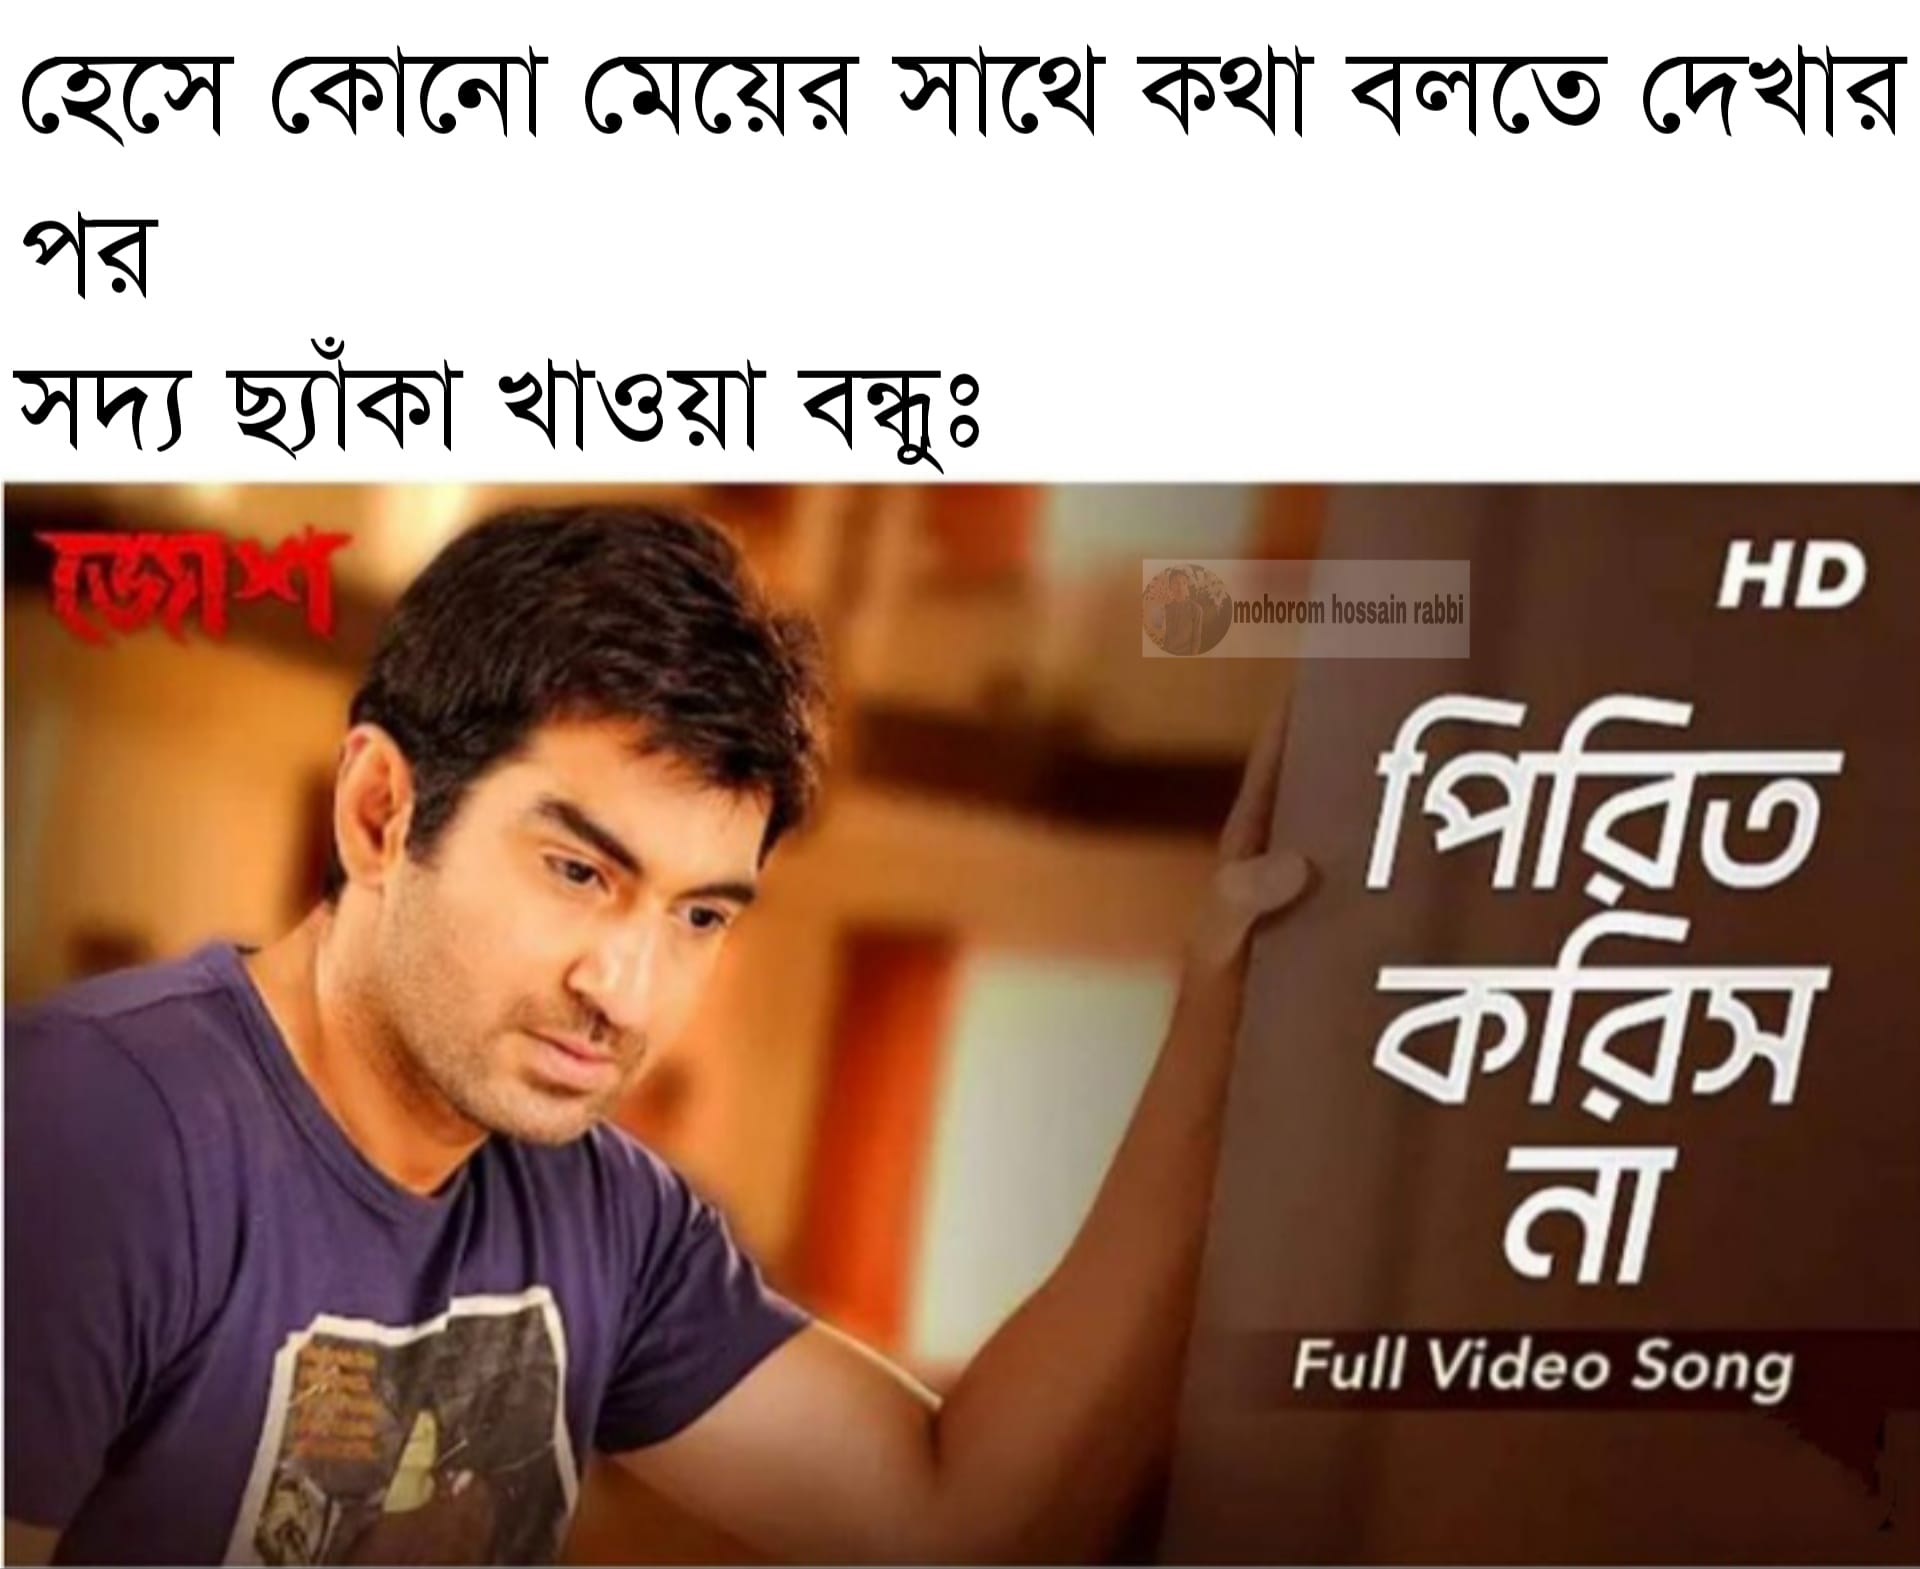
Caption: হেসে কোনো মেয়ের সাথে কথা বলতে দেখার পর    সদ্য ছ্যাকা খাওয়া বন্ধুঃ   জোশ    পিরিত করিস না
Label: non-hate